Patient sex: F
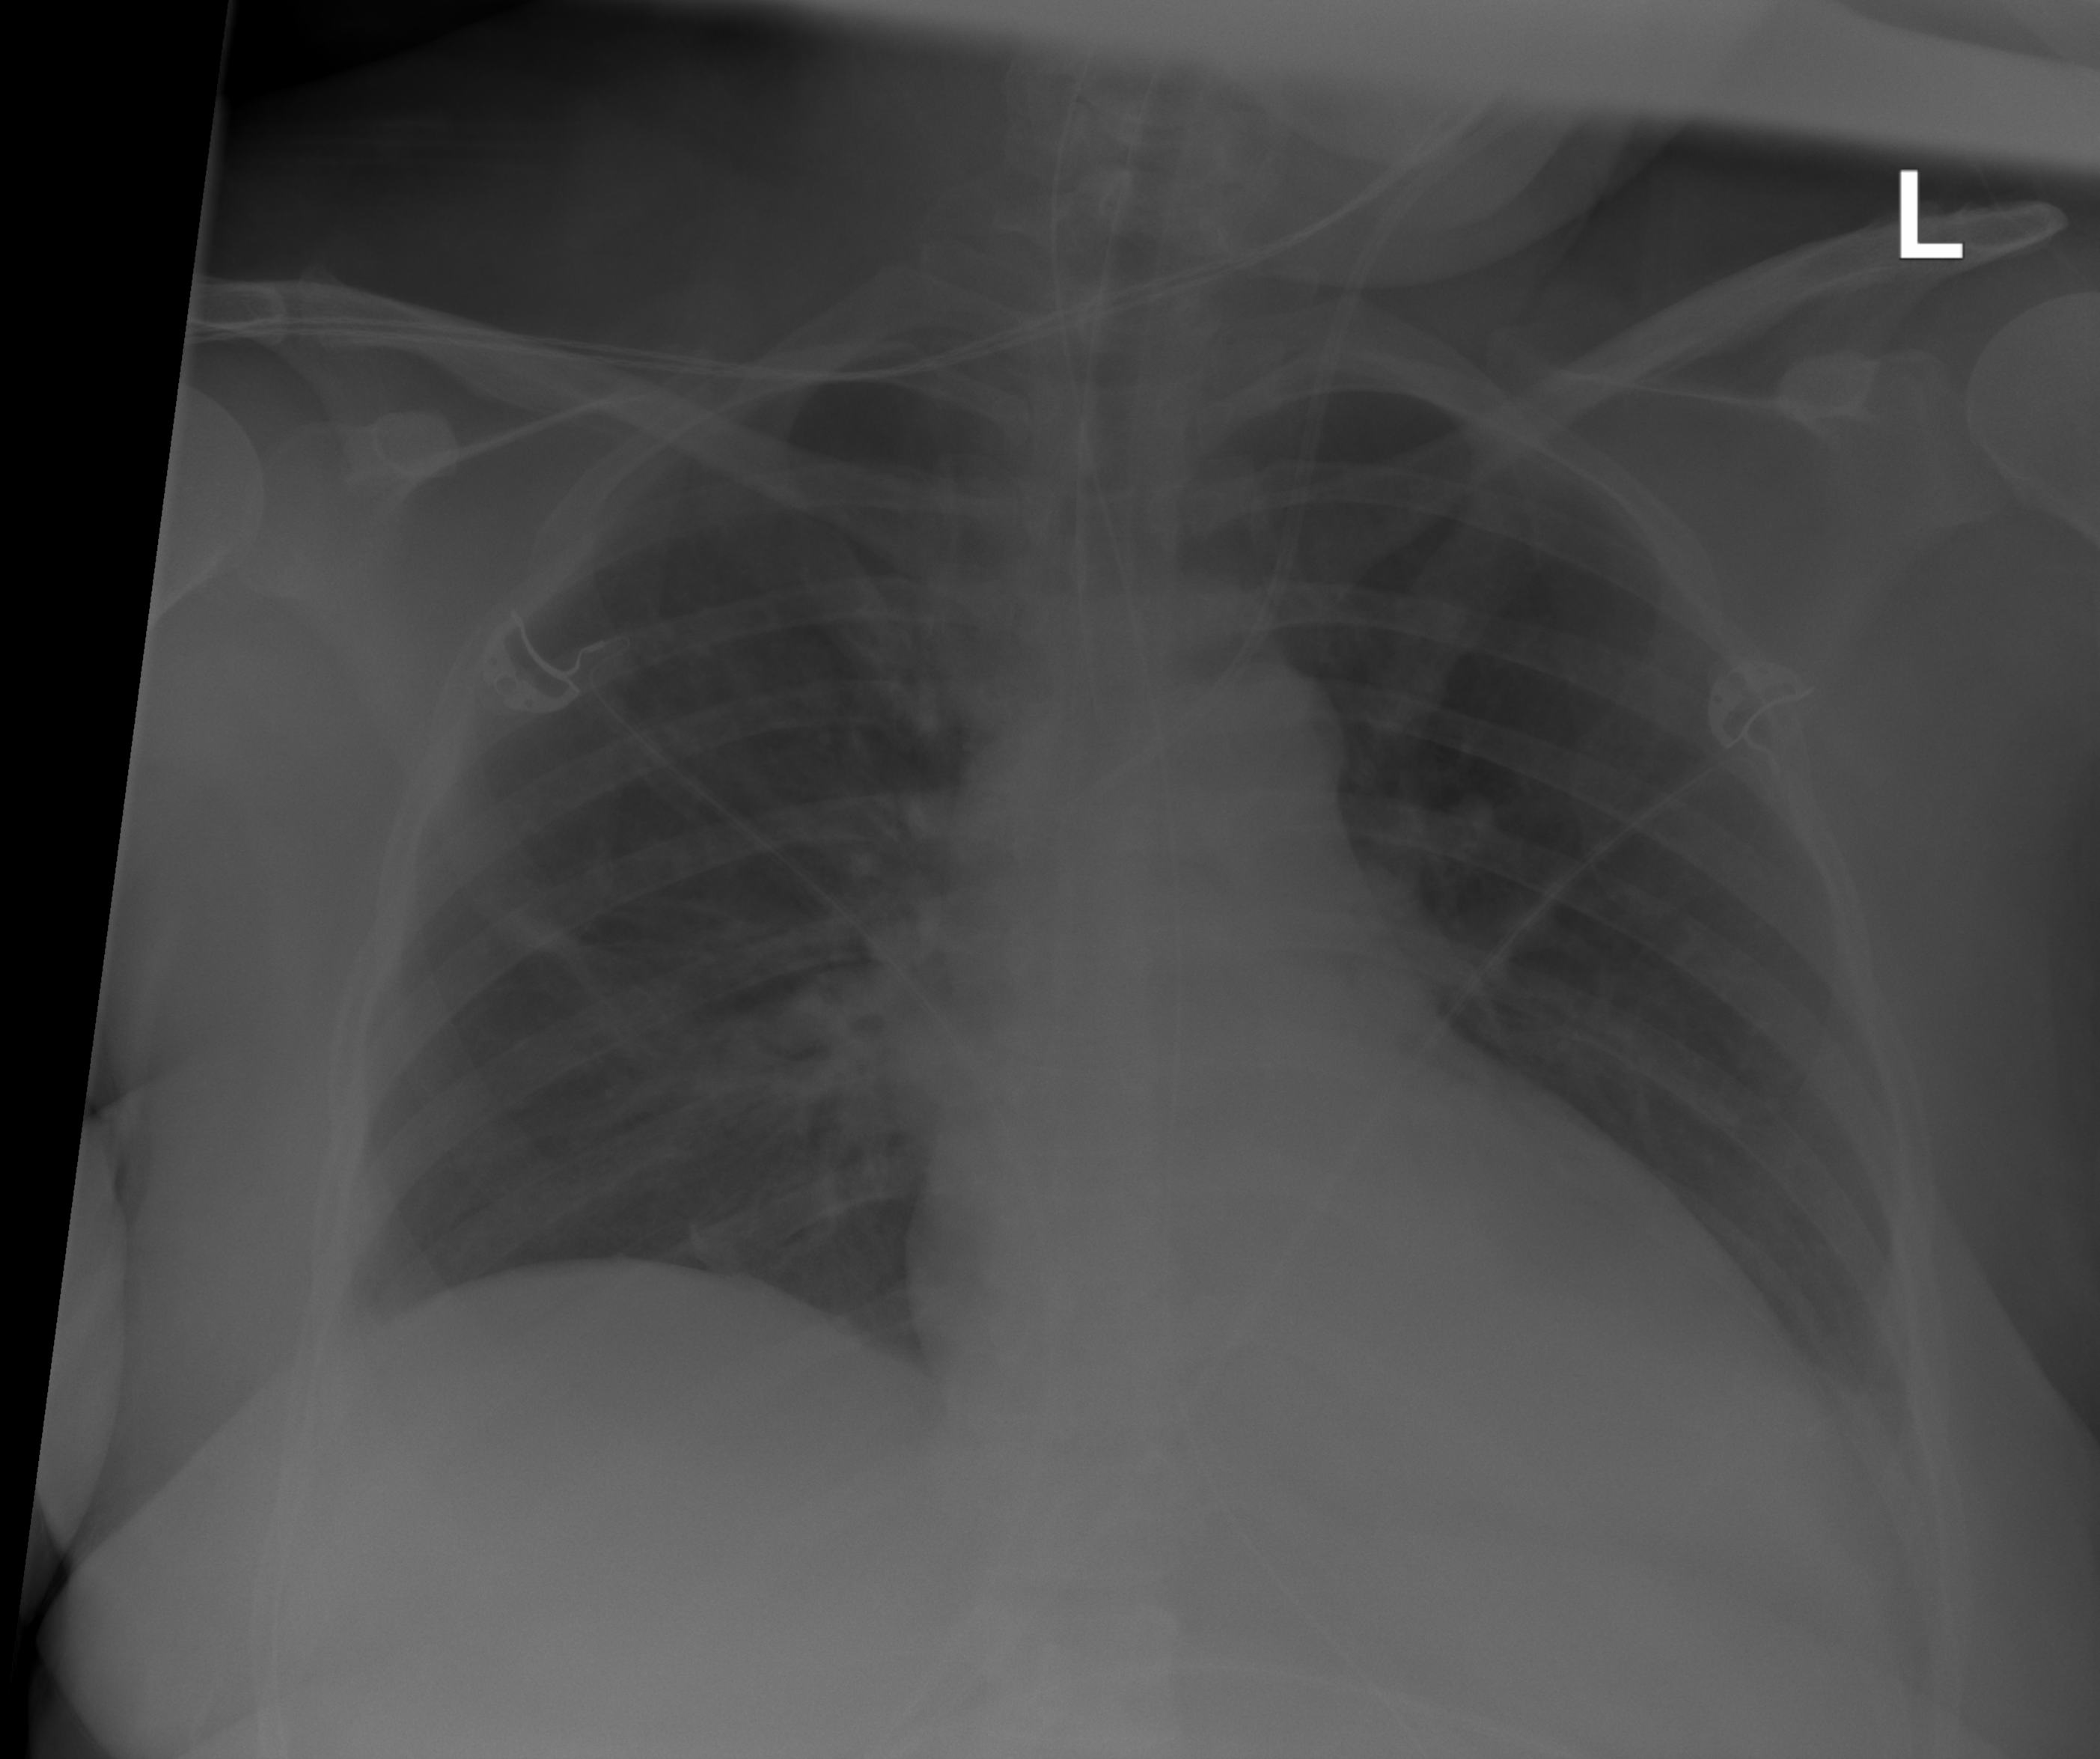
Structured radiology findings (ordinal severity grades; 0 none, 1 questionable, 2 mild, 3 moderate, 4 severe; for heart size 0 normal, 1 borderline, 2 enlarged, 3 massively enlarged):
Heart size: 2
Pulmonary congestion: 0
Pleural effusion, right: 0
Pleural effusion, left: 0
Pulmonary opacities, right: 2
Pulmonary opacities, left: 0
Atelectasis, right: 2
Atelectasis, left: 0